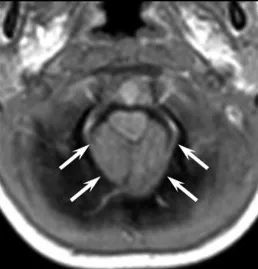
Axial T1-weighted image (b) confirms cerebellar tonsils filling the foramen magnum and effacing the cysterna magna (white arrows).
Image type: radiology (mri)